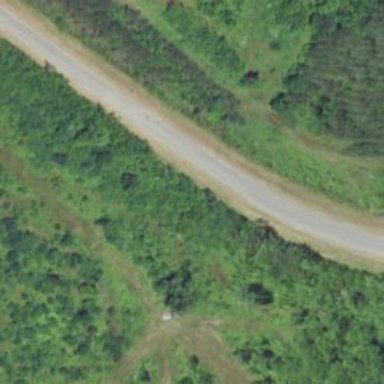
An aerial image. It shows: Tertiary road.